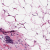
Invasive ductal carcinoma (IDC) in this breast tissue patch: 0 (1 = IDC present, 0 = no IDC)